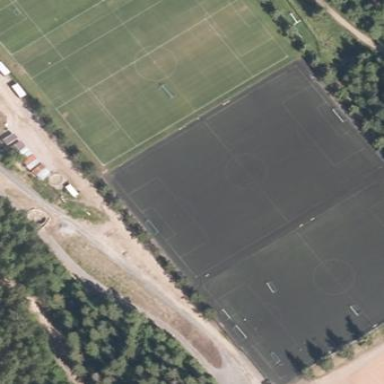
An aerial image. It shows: Grass pitch designated for soccer.